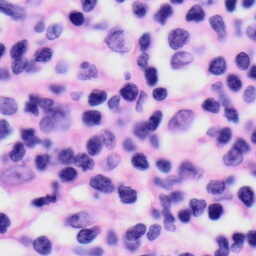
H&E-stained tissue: Skin